Interaction volume radius: 5 \u00c5
Interaction volume height: 10 \u00c5
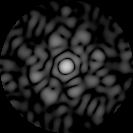
Disorder parameter: 0.8277